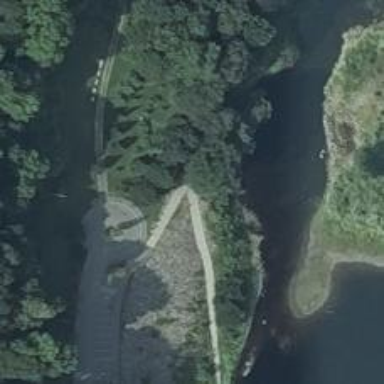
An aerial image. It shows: This slipway is service road leading to leisure land area.